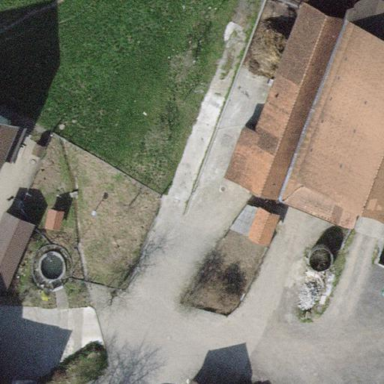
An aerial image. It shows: Farm with farmyard.